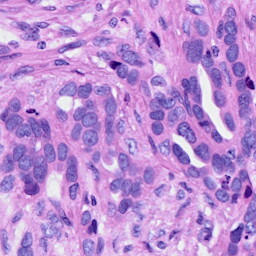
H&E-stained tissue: Ovarian